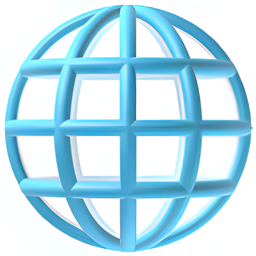
Name: globe with meridians
Emoji: 🌐
Group: Travel & Places
Sub-group: place-map